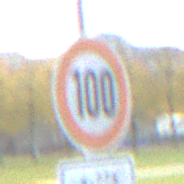
Verkehrszeichen: Geschwindigkeit100
Zusatzzeichen unten: ZeitangabenMitBeschraenkungAufWochentage4
Umgebung: Outdoor, Suburban
Tageszeit: MorningAfternoon
Wetter: PartlyCloudy
Licht: Natural
Jahreszeit: NotSpecified
Kontrast: MediumContrast